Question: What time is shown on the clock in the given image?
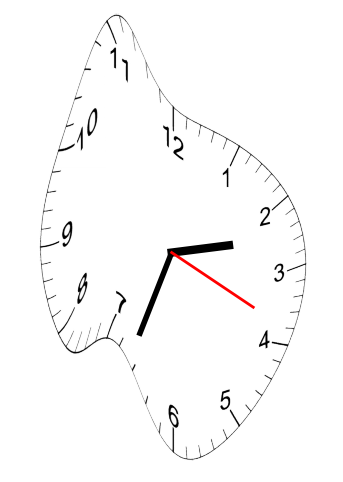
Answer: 02:33:19